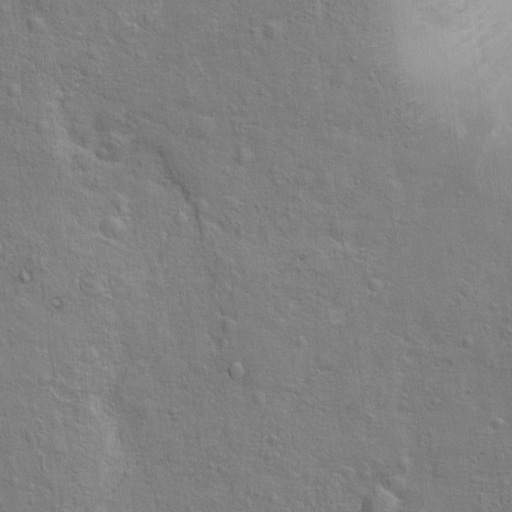
Classes present: Background, Cone